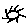
Label: sun